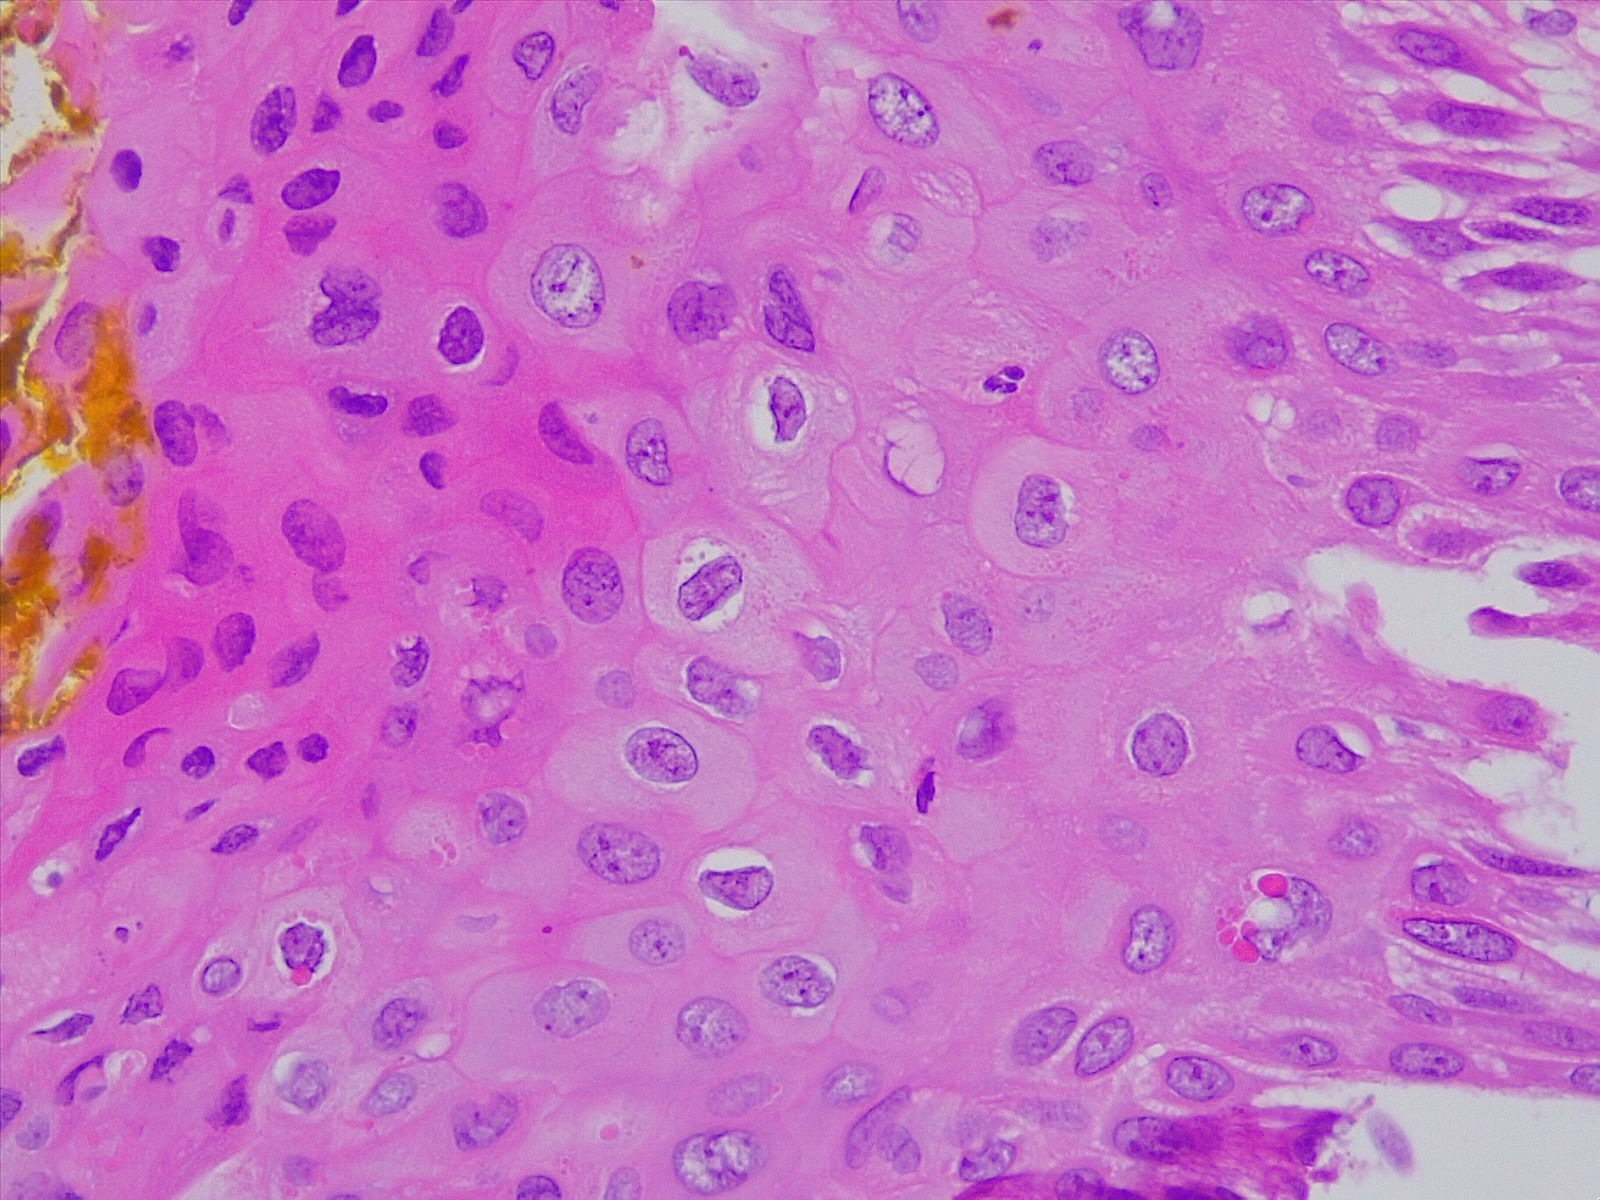
Label: lung squamous cell carcinoma, well differentiated